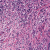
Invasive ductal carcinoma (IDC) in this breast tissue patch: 1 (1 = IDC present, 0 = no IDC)